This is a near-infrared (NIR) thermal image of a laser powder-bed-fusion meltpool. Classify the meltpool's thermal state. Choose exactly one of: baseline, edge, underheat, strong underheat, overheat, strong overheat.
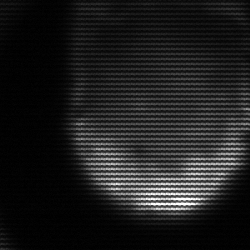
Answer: edge